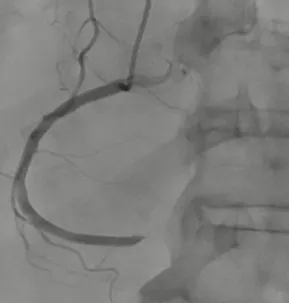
Initial Coronary Angiography. B) Right coronary artery occluded in the distal segment.
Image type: radiology (x_ray)